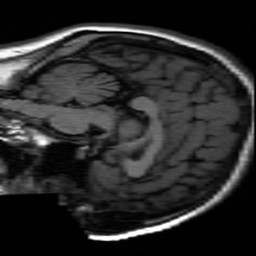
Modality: inplaneT1
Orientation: sagittal
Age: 21
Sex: female
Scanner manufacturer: ge
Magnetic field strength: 3 T
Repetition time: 2.499 s
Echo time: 0.02513 s